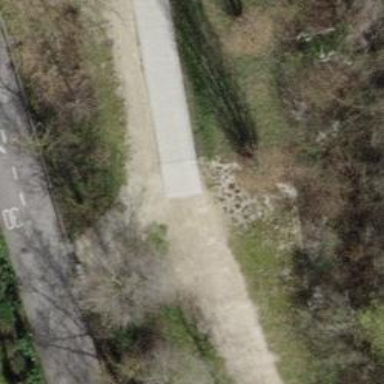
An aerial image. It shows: Concrete track with grade 1 quality.